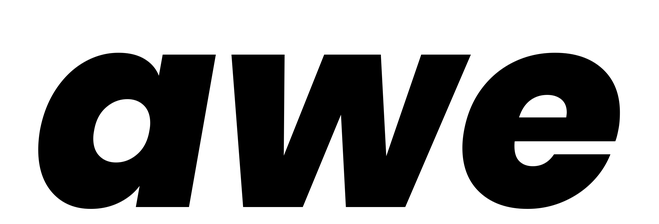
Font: Poppins-ExtraBoldItalic